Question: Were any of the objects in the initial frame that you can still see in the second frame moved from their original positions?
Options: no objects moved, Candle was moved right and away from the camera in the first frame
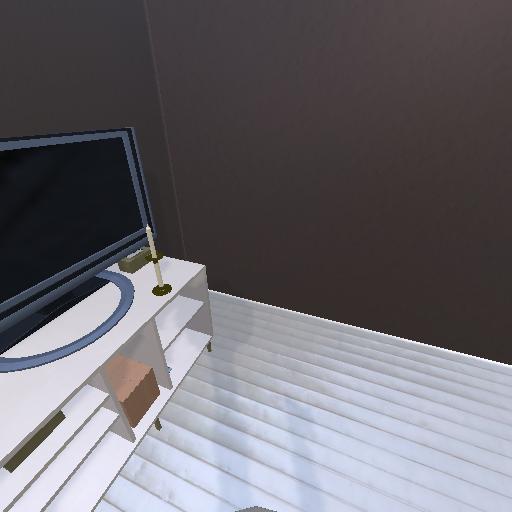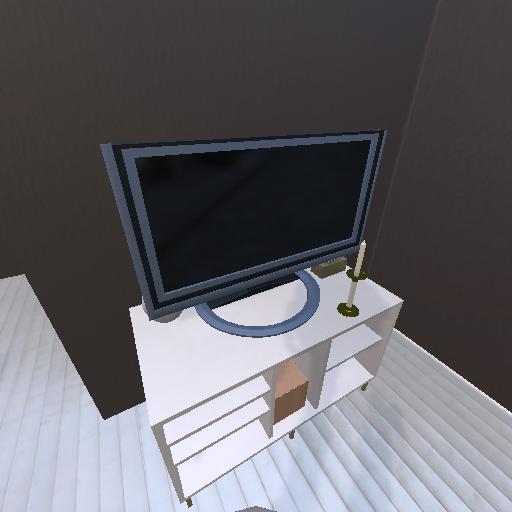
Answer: no objects moved